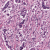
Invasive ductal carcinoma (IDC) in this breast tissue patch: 1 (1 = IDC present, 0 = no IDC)